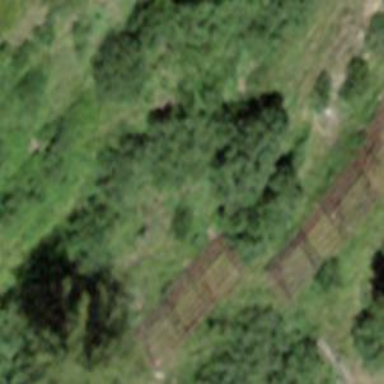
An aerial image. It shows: Avalanche protection fence.